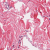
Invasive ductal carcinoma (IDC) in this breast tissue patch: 0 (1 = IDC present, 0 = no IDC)